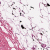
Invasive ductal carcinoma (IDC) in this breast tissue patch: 0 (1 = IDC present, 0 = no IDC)